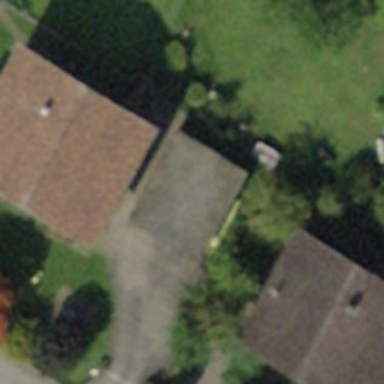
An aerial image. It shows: Garage.